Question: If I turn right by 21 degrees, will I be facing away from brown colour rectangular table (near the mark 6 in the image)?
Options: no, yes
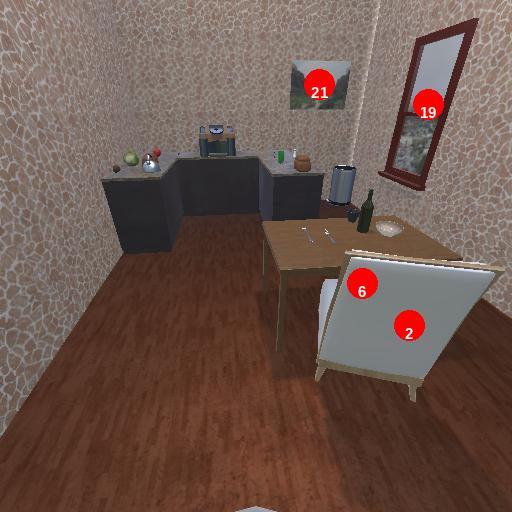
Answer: no